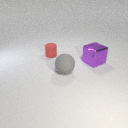
large purple metal cube in front of small red rubber cylinder